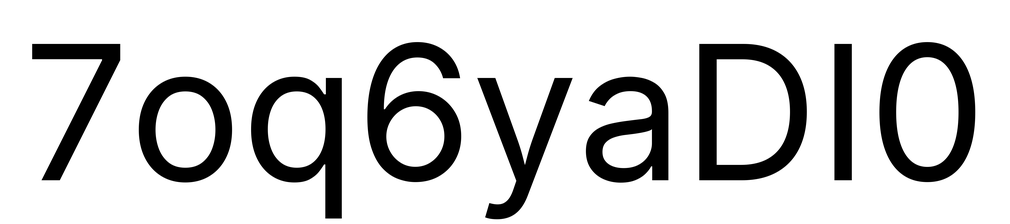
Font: Inter_Regular